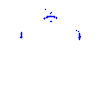
Particle: pion